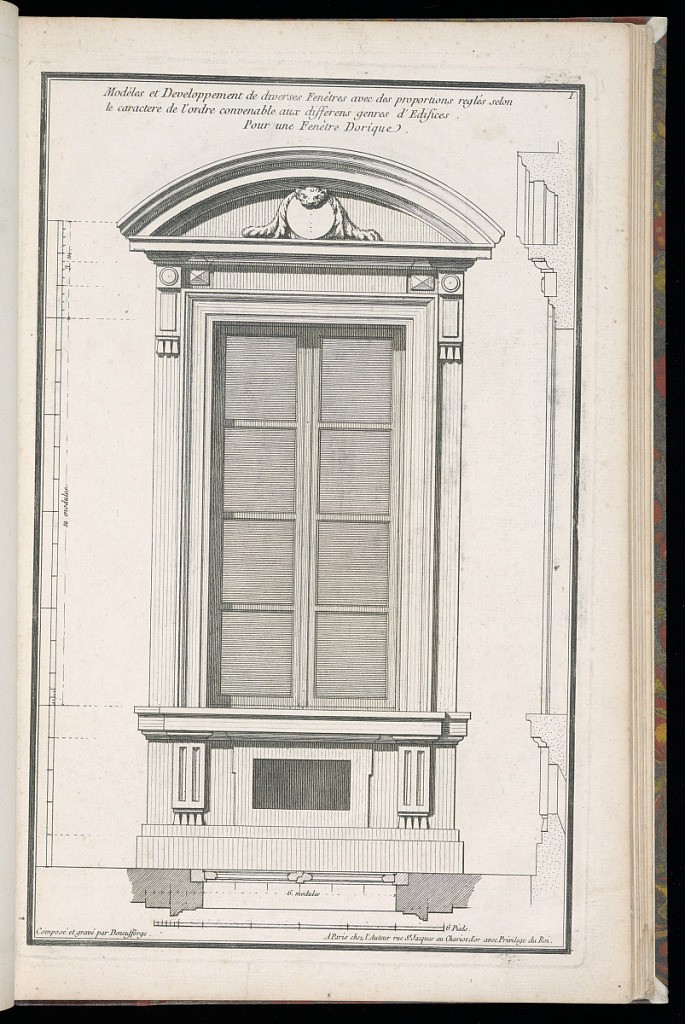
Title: Pour une Fenêtre Dorique
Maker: Jean-François de Neufforge, Flemish, 1714–1791
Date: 1768
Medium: Engraving on paper
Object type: Print
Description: Design and profile of a window decorated according to the Doric order. The plate is signed and numbered.